Brain MRI, FLAIR slice (ischemic stroke SISS case)
Modalities acquired: T1|T2|DWI|FLAIR
Volume shape: 230x230x153 voxels, spacing: 1x1x1 mm
Slice 46 of 153
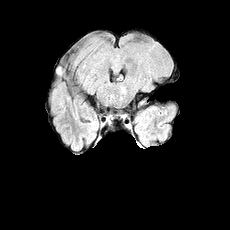
Lesion size: 441 voxels